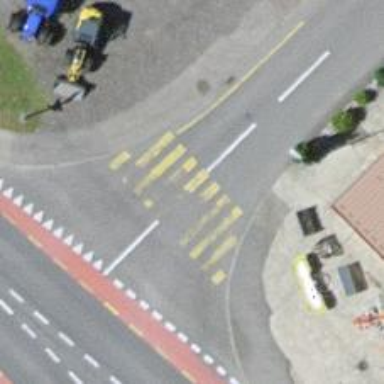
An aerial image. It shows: Uncontrolled zebra crossing on the road.